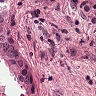
Metastatic tissue present: yes